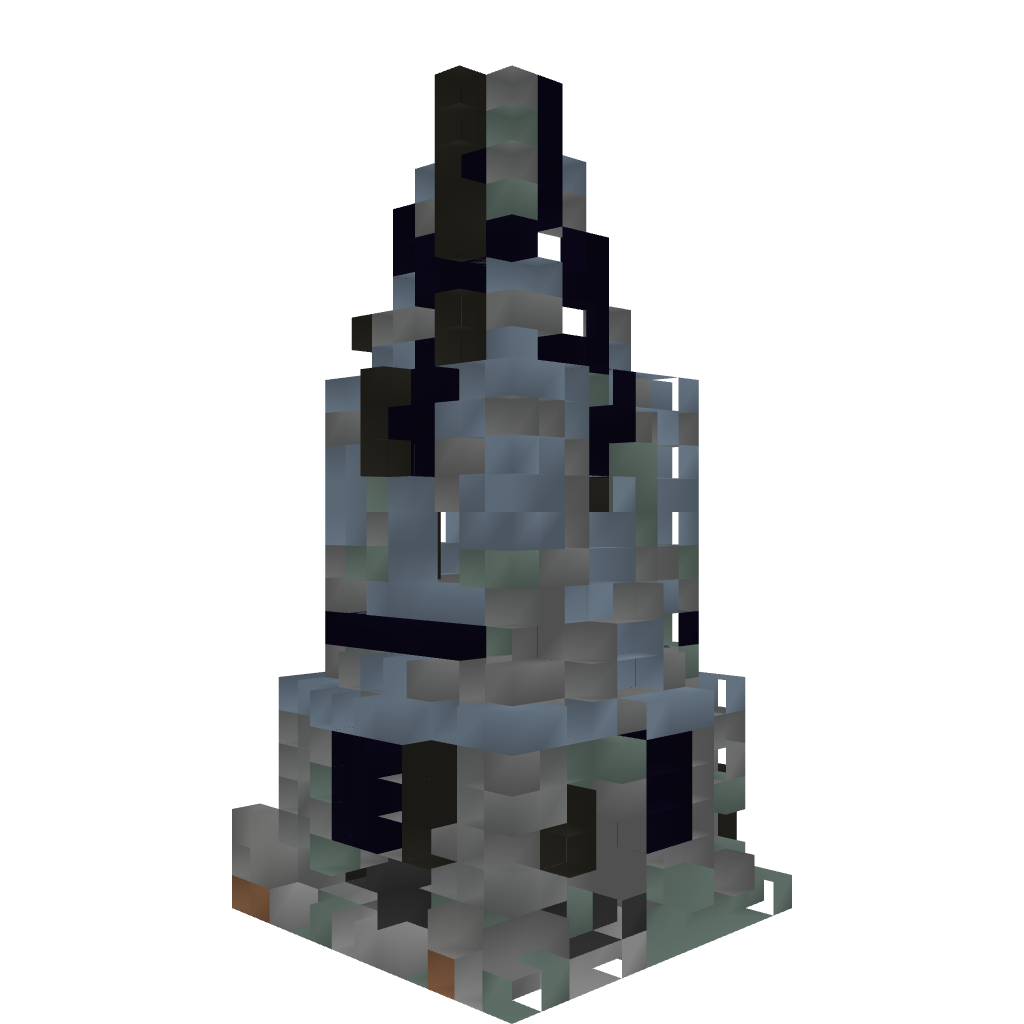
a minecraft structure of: Ornated Stone Tower Ruins